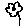
Label: flower